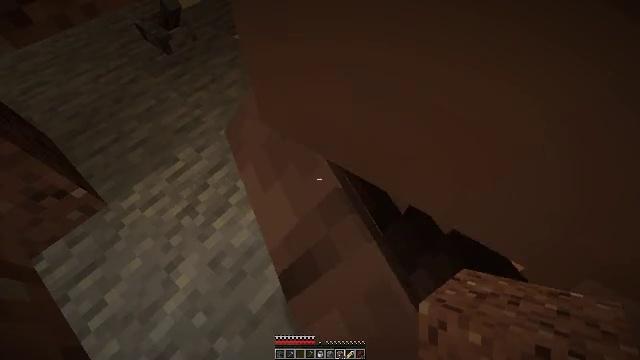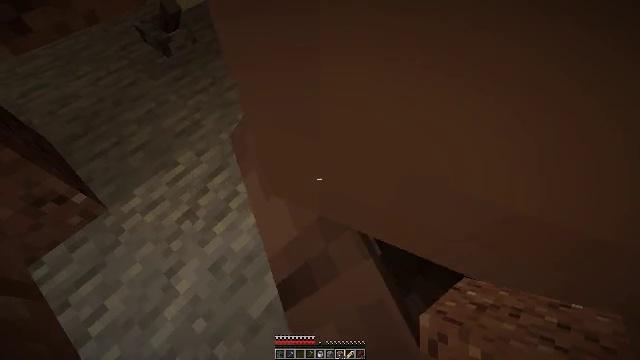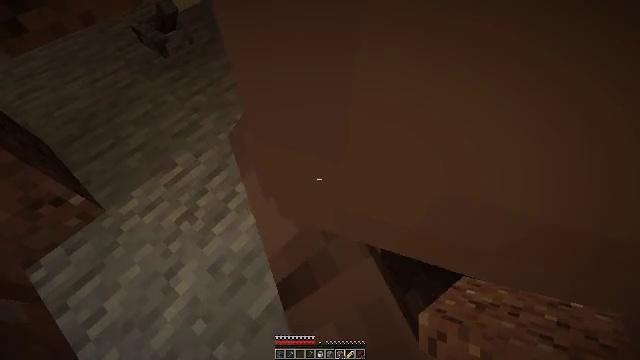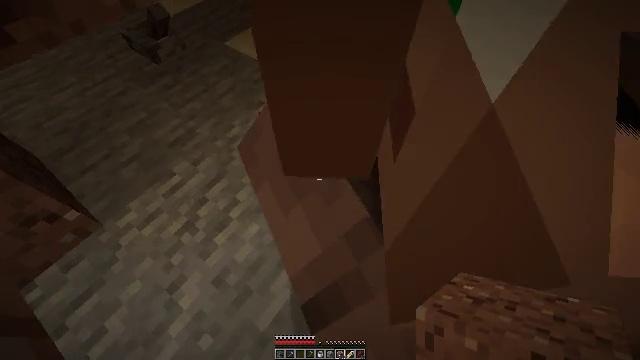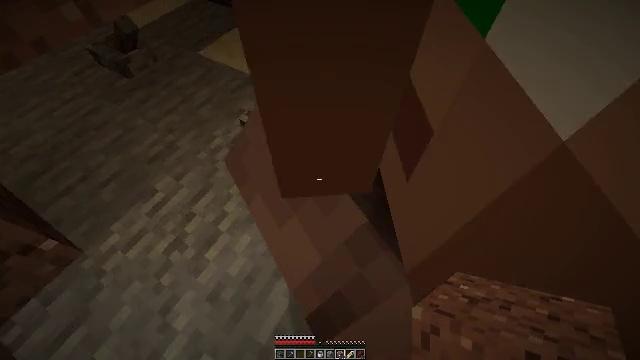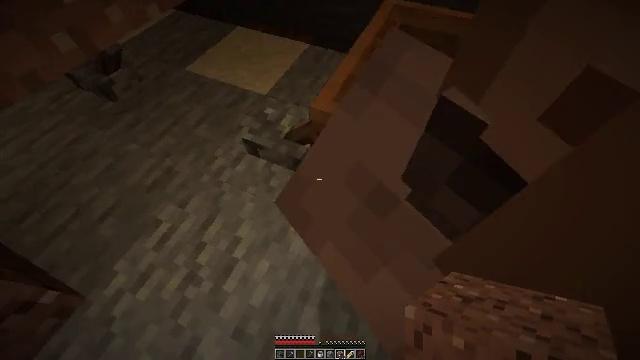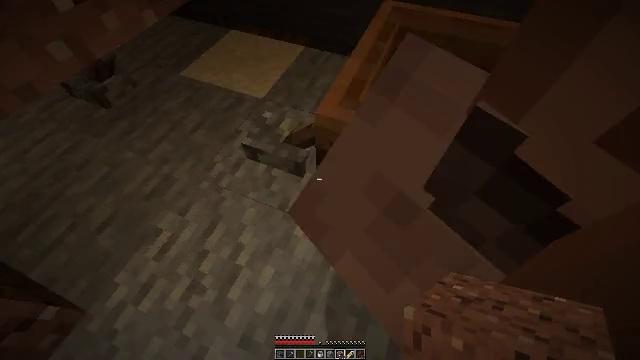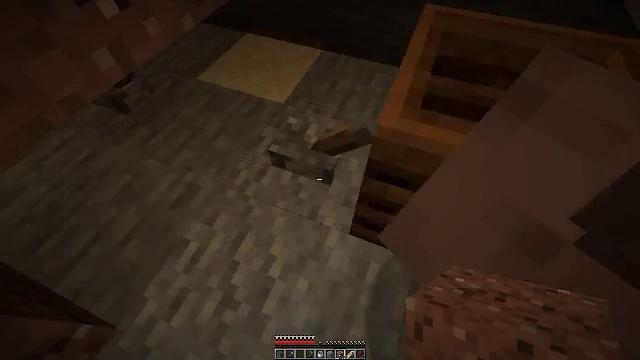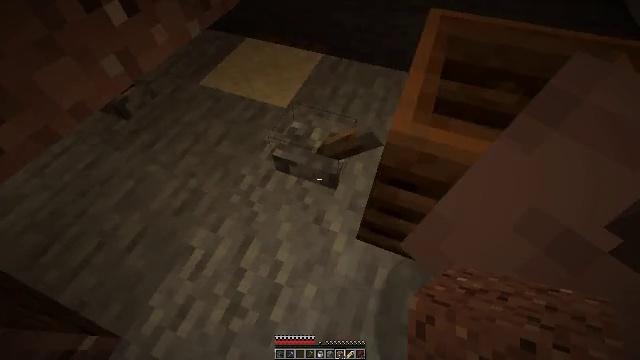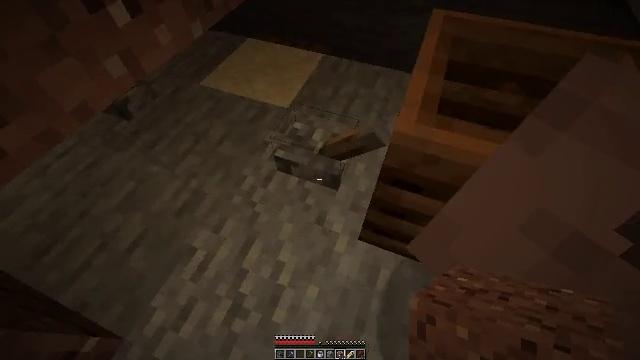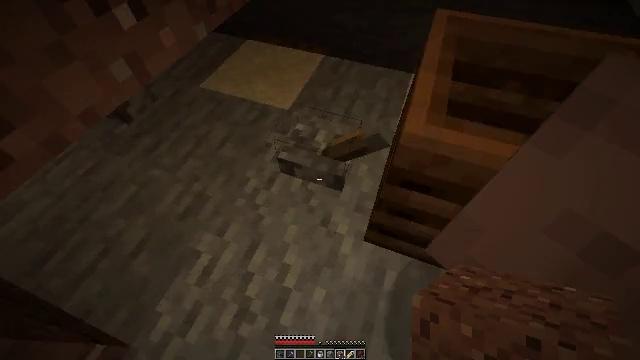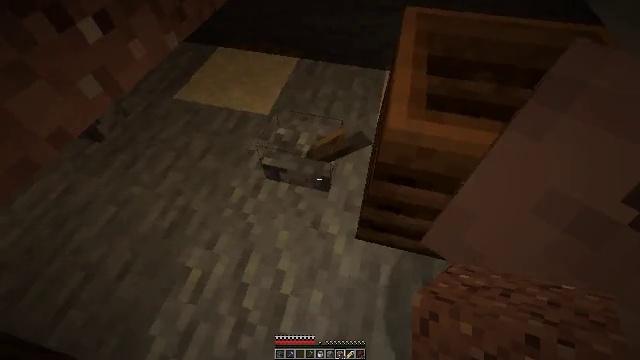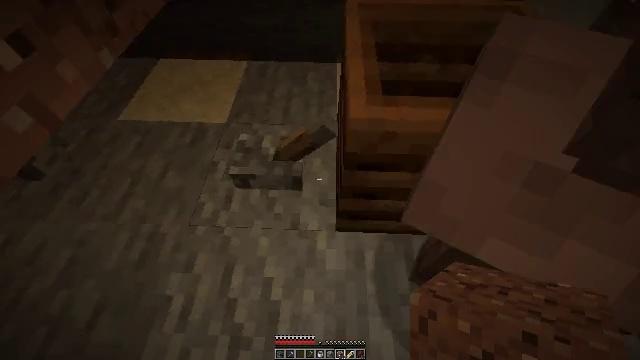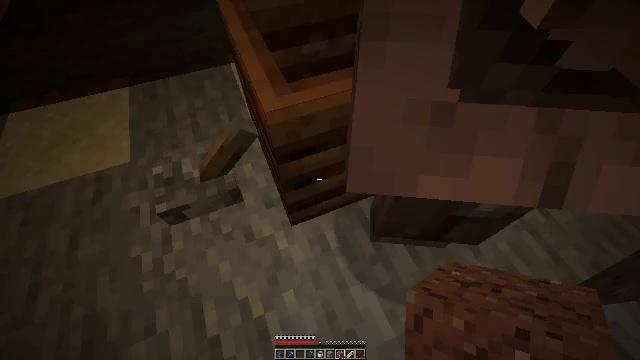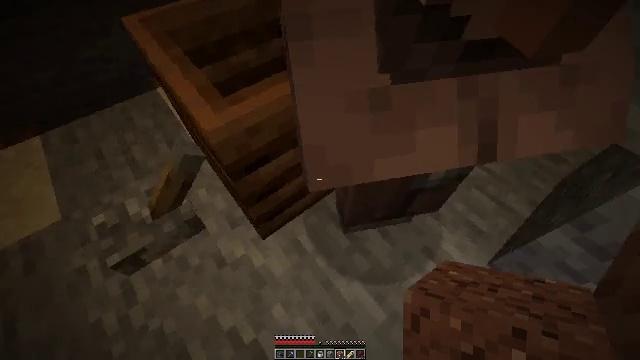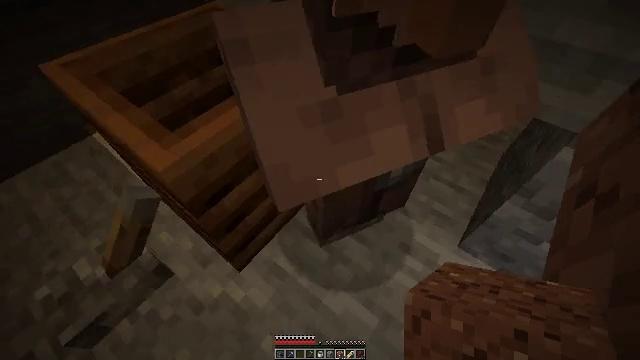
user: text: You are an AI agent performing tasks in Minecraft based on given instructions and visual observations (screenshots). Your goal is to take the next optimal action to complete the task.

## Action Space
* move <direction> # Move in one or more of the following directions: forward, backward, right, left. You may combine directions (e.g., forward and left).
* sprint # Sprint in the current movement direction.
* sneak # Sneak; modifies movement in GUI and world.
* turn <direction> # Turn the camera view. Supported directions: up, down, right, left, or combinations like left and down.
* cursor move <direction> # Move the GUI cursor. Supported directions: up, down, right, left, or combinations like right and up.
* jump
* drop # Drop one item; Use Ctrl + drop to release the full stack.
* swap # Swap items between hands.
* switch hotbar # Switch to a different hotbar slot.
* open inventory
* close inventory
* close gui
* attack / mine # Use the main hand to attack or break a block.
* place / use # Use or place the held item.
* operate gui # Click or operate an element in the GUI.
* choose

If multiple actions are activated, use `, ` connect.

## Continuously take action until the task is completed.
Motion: motion action
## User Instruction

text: Remove the existing composter.
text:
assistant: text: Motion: move back
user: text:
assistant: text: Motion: move back and move left
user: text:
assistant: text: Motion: move left, turn right
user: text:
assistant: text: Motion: move left, turn right
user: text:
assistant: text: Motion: move left, turn right
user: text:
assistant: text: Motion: turn right
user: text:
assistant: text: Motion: no_op
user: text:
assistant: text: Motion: no_op
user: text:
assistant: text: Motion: no_op
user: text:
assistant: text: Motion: no_op
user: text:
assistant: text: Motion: turn right
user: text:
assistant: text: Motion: turn right
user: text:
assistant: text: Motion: turn right and down
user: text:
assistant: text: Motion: turn right
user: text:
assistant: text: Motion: turn right and up
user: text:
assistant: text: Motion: turn right and up
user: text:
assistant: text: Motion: turn right and up
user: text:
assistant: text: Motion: no_op
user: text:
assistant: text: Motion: no_op
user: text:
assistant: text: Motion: no_op
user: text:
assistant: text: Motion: turn right and up
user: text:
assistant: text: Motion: turn right and up
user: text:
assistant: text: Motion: turn right and up
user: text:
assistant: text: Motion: turn left and up
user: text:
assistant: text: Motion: move right, turn left and down
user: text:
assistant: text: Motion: move right, turn left and down
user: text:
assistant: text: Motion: move right, turn left and down
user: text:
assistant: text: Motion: no_op
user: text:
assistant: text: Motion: no_op
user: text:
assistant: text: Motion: no_op